Question: I am creating a chart using JFreeChart, and I get the following behavior.

Notice the gap between the light and dark shades of pink.
I was just plotting sample data over time, so I don't think it has anything to do with my data. Has anyone encountered this issue before? I am using a stacked XY area chart.
Here is the code to create my dataset:
'''
double sample = 1.0;
TimeTableXYDataset dataset = new TimeTableXYDataset();
List<TimeSeries> timeSeriesList = timeSeriesCollection.getSeries();
for (TimeSeries t : timeSeriesList) {
for (index = 0; index < t.getItemCount(); index++) {
dataset.add(t.getTimePeriod(index), sample, t.getDescription());
}
sample++;
}
'''
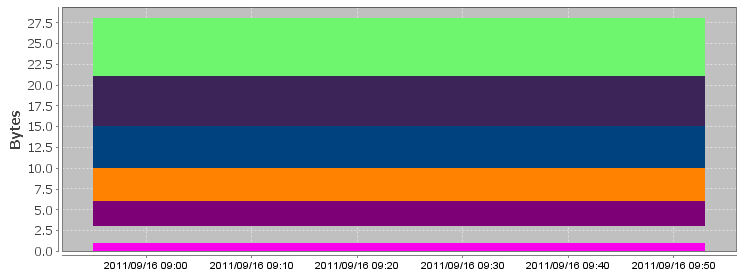
Answer: Problem fixed. I was overwriting the plot renderer with itself.